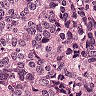
Metastatic tissue present: yes